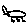
Label: cat